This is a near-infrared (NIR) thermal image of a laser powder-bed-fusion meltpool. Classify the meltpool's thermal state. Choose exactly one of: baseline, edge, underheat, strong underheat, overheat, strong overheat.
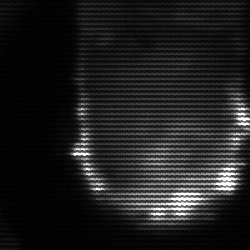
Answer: baseline